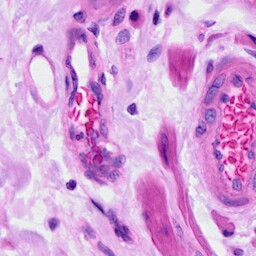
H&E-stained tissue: Ovarian